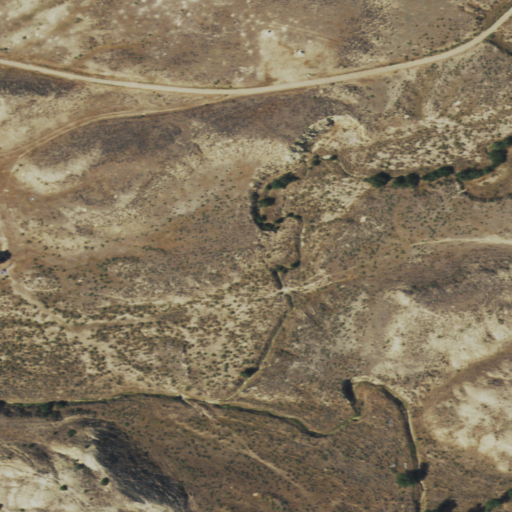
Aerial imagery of valley in Wyoming named Maycock Draw containing shrub and grassland